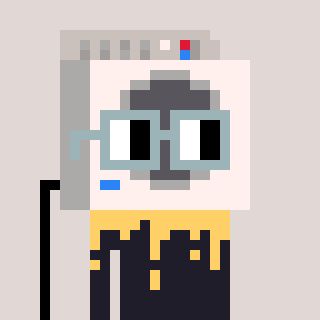
a pixel art character with square dark gray glasses, a washing machine-shaped head and a grayscale-colored body on a warm background